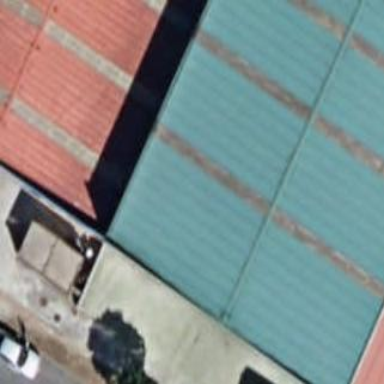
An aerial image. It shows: Warehouse building.